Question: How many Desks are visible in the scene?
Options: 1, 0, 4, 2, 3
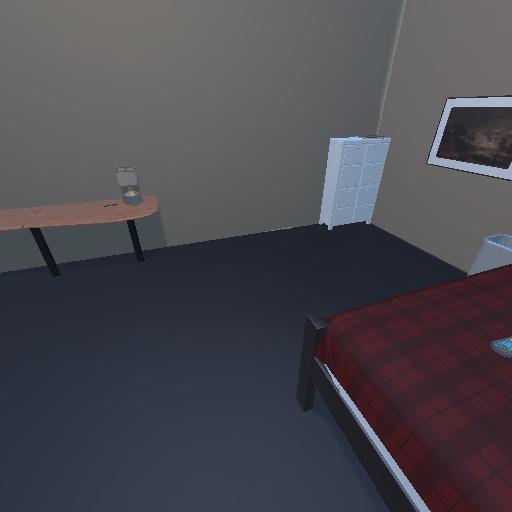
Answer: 1